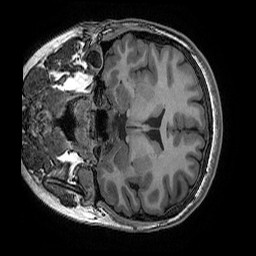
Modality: T1w
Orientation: coronal
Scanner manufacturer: ge
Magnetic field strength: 3 T
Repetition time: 0.008184 s
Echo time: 0.003192 s